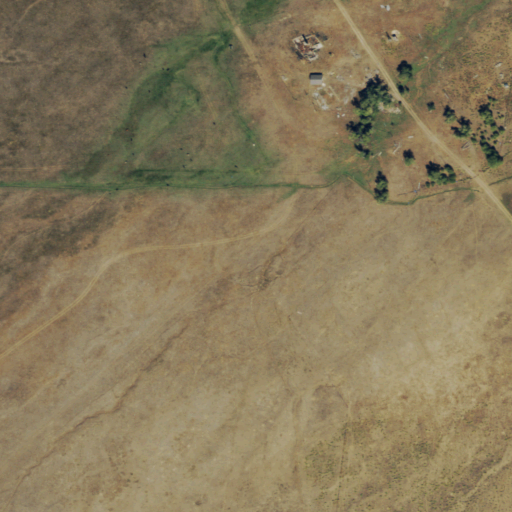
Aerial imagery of valley in Colorado named Eaglebrook Gulch containing pasture, grassland, herbaceous wetlands, shrub, open development, and woody wetlands